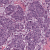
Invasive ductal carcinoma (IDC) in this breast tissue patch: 1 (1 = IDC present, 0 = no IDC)